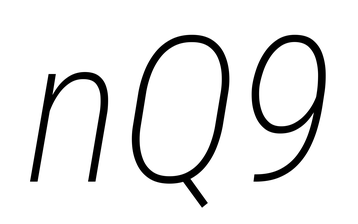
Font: Roboto-Italic_Condensed_ExtraLight_Italic